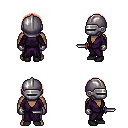
a pixel art fantasy rpg character, male body template, human, dark skin, purple robe, teal pants, red bangs hairstyle, metal helm, metal gloves, black shoes, dagger, four views (front, back, left, right), 2x2 character sprite sheet, small pixel art, hard edges, no anti-aliasing